Question: I'm trying to get VS 2013 test explorer with Chutzpah to recognize QUnit tests while I'm using require.js in combination with knockoutjs
I've found some good resources listed below but I think I must just have one missing piece.
- <URL>, it sounds like I need a Chutzpah.json file as well.
Here is what I can reproduce:
-
'''
test("test that shows up in test explorer", function () {
equal("444test", "444test");
});
'''
- -
'''
define(
function () {
test("Test that also shows up in test explorer.", function () {
equal("444test", "444test");
});
});
'''
-
'''
define(['knockout'],
function (ko) {
test("Test that doesn't show up in test explorer.", function () {
equal("444test", "444test");
});
});
'''
This is what VS 2013 Test explorer shows:

Here is the relevant project setup (there are other files for my real project but I'm trying to keep it simple here):
'''
index.html (think I won't need this once I get it working in VS test runner)
tests
references
qunit.css
qunit.js
qunit.html
chutzpah.json
unittestsmain.js (think I won't need this once I get it working in VS test runner)
testThatWorks.js
testThatDoesntWork.js
testThatAlsoWorks.js
Scripts
jquery stuff
require.js stuff
knockout stuff
...
'''
Here is my chutzpah.json
'''
{
"Framework": "qunit",
"TestHarnessReferenceMode": "AMD",
"TestHarnessLocationMode": "SettingsFileAdjacent",
"References" : [
{"Path" : "../Scripts/require.js" }
]
}
'''
This is the timeout error in the Chutzpah.log file
> Error: Error: Timeout occured when executing test file
While Running:c:\workingfoldertfs\lesa-it\developers\whitezelb\chutzpahexample\chutzpahexample\chutzpahexample ests estthatdoesntwork.js
vstest.executionengine.x86.exe Error: 0 : Time:12:45:01.<PHONE>; Thread:34; Message:Headless browser returned with an error: Timeout occured when executing test file
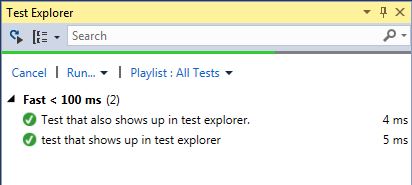
Answer: My error was caused by not using the correct "paths" for the dependencies. The example I show above works if the testthatdoesntwork.js file is changed to:
'''
define(['../Scripts/knockout-3.1.0'],
function (knockout) {
test("Test that doesn't show up in test explorer.", function () {
equal("444test", "444test");
});
});
'''
and the Chutzpah.json file looks like:
'''
{
"Framework": "qunit",
"TestHarnessReferenceMode": "AMD",
"TestHarnessLocationMode": "SettingsFileAdjacent",
"References" : [
{"Path" : "../Scripts/knockout-3.1.0.js" },
{"Path" : "../Scripts/require.js" }
]
}
'''
Looking at <URL> helped me figure out the problem I was having.
It also appears that the order of the References in the Chutzpah.json file matter because with everything else the same and the json file changed to the below the test doesn't show.
'''
{
"Framework": "qunit",
"TestHarnessReferenceMode": "AMD",
"TestHarnessLocationMode": "SettingsFileAdjacent",
"References" : [
{"Path" : "../Scripts/require.js"} ,
{"Path" : "../Scripts/knockout-3.1.0.js"}
]
}
'''